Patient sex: M
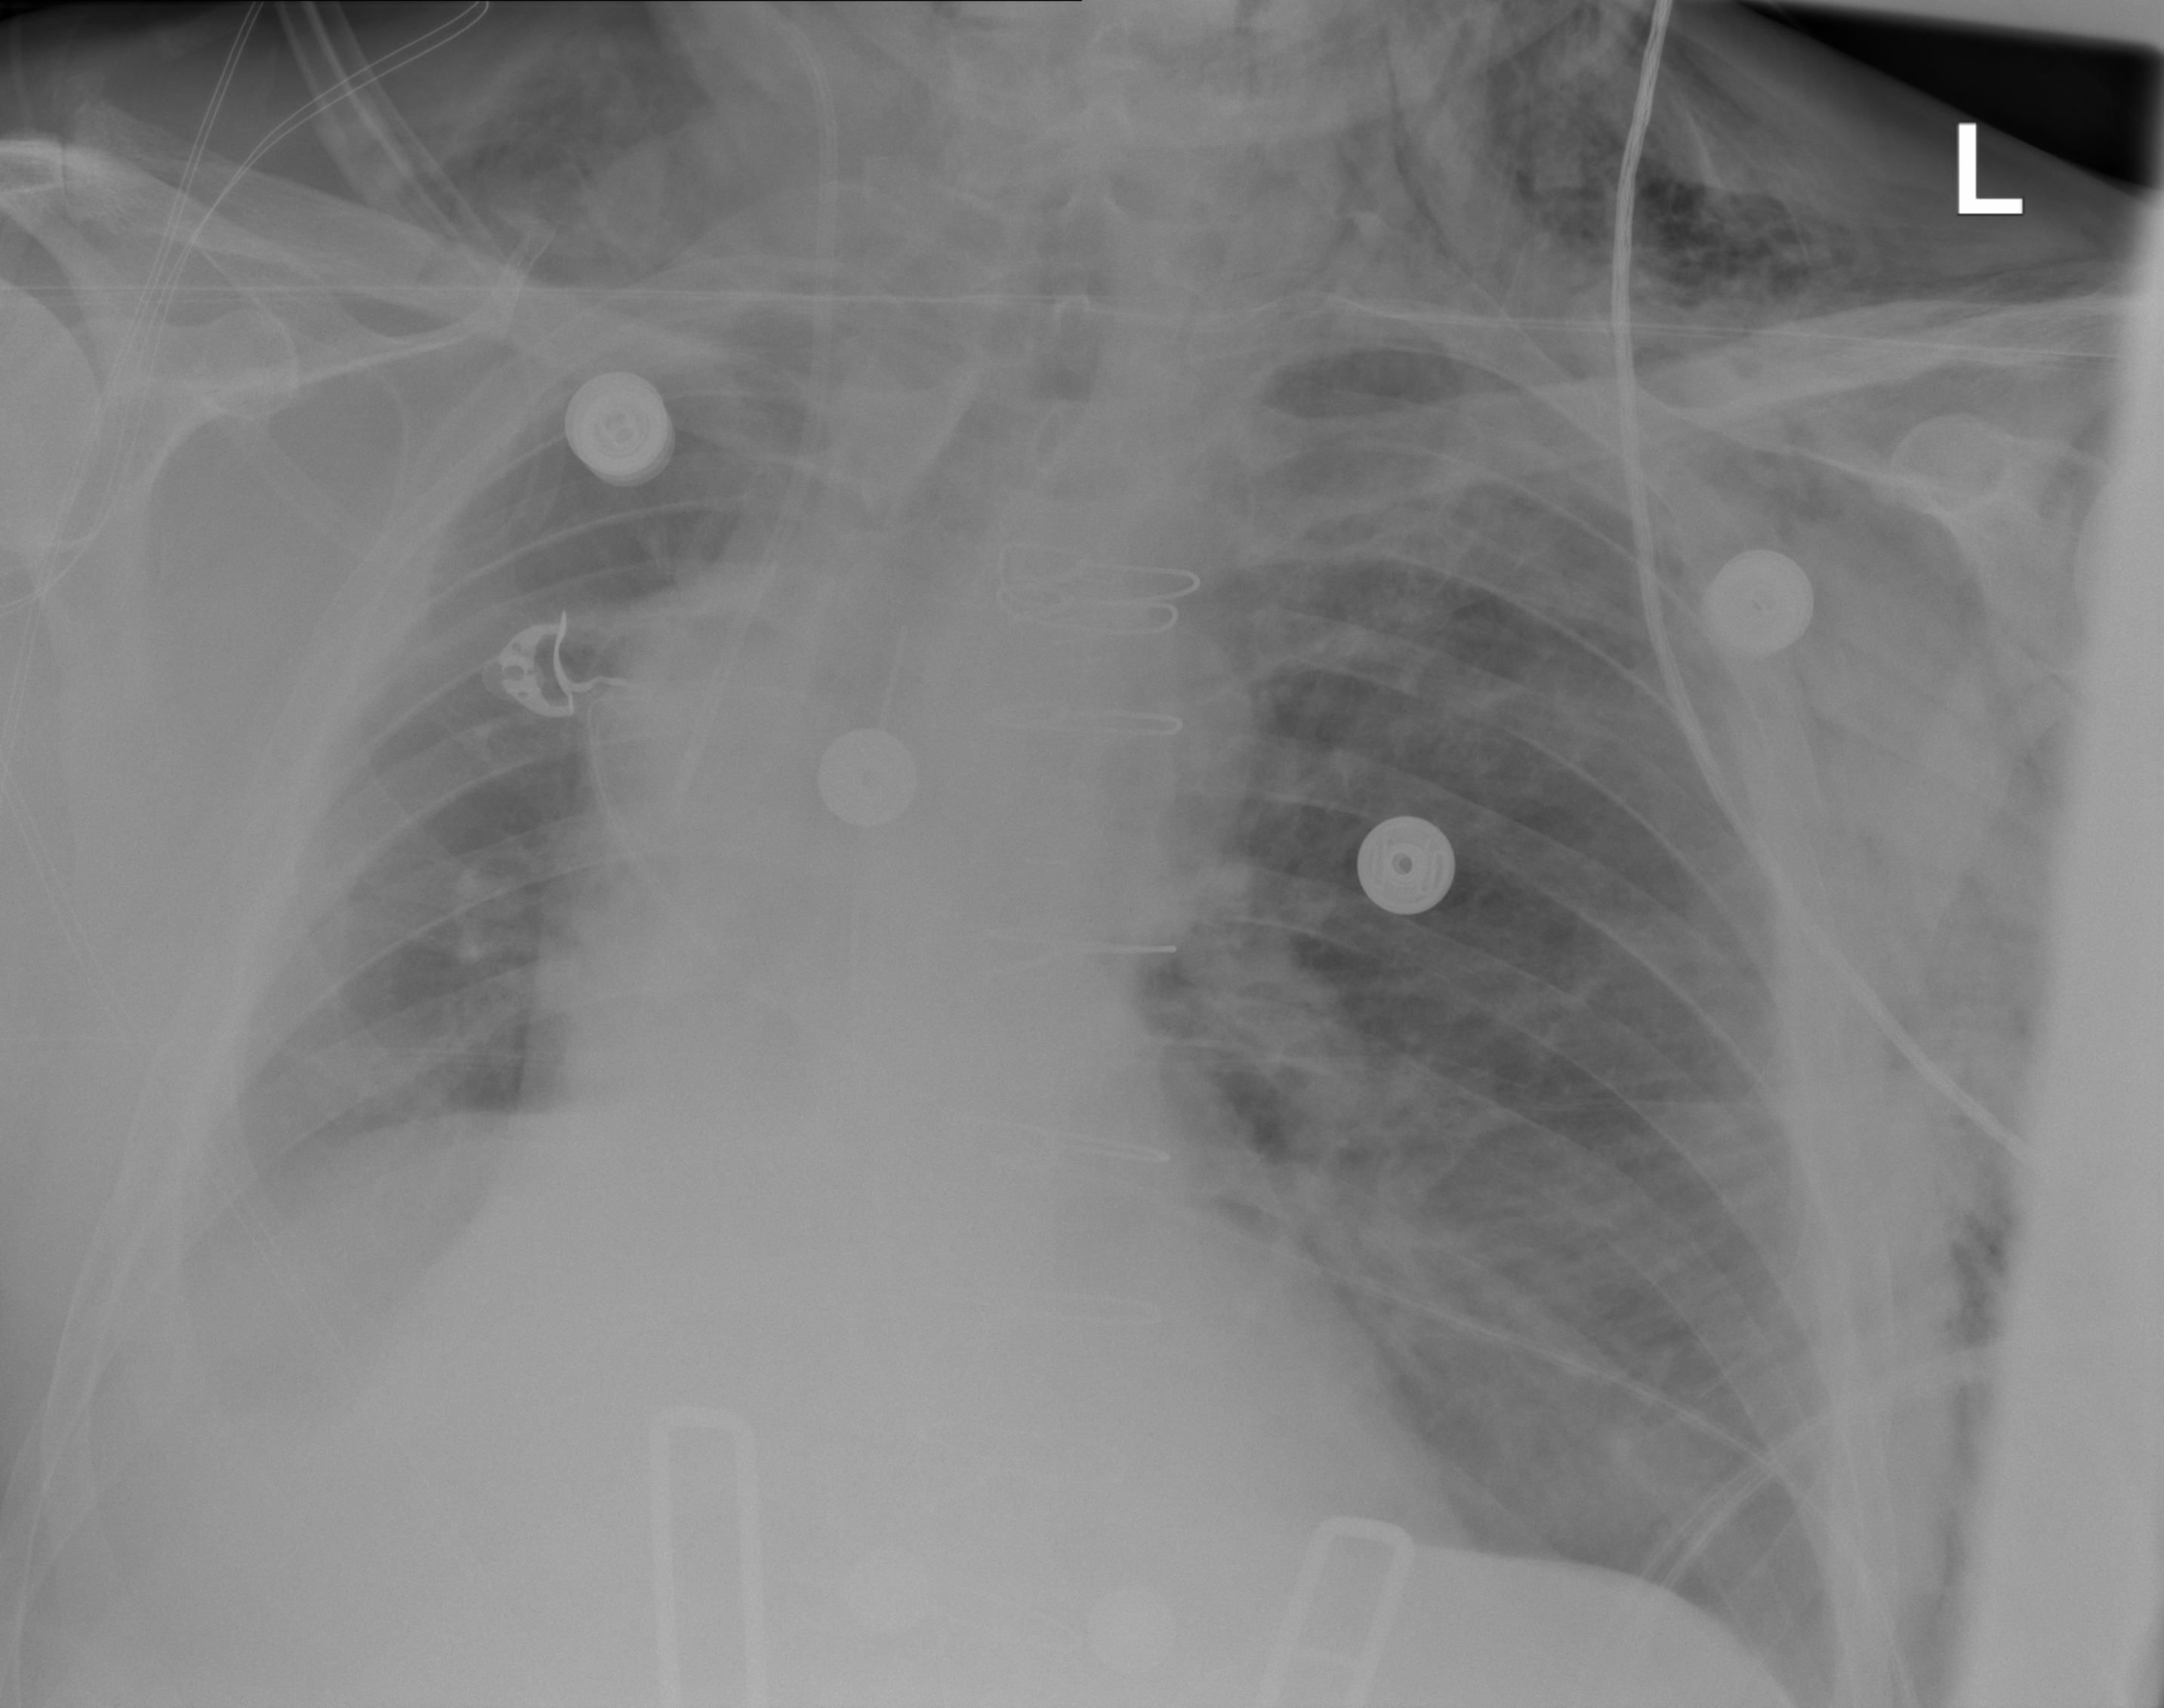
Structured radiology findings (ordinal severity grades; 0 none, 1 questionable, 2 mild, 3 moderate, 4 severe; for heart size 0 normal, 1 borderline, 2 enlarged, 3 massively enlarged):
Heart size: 2
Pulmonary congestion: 2
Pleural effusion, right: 0
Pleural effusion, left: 1
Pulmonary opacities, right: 0
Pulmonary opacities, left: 0
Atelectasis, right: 2
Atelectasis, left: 0